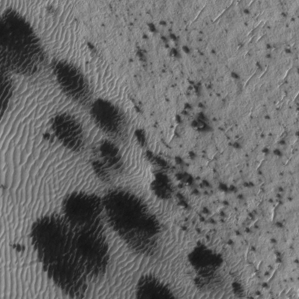
Label: frost